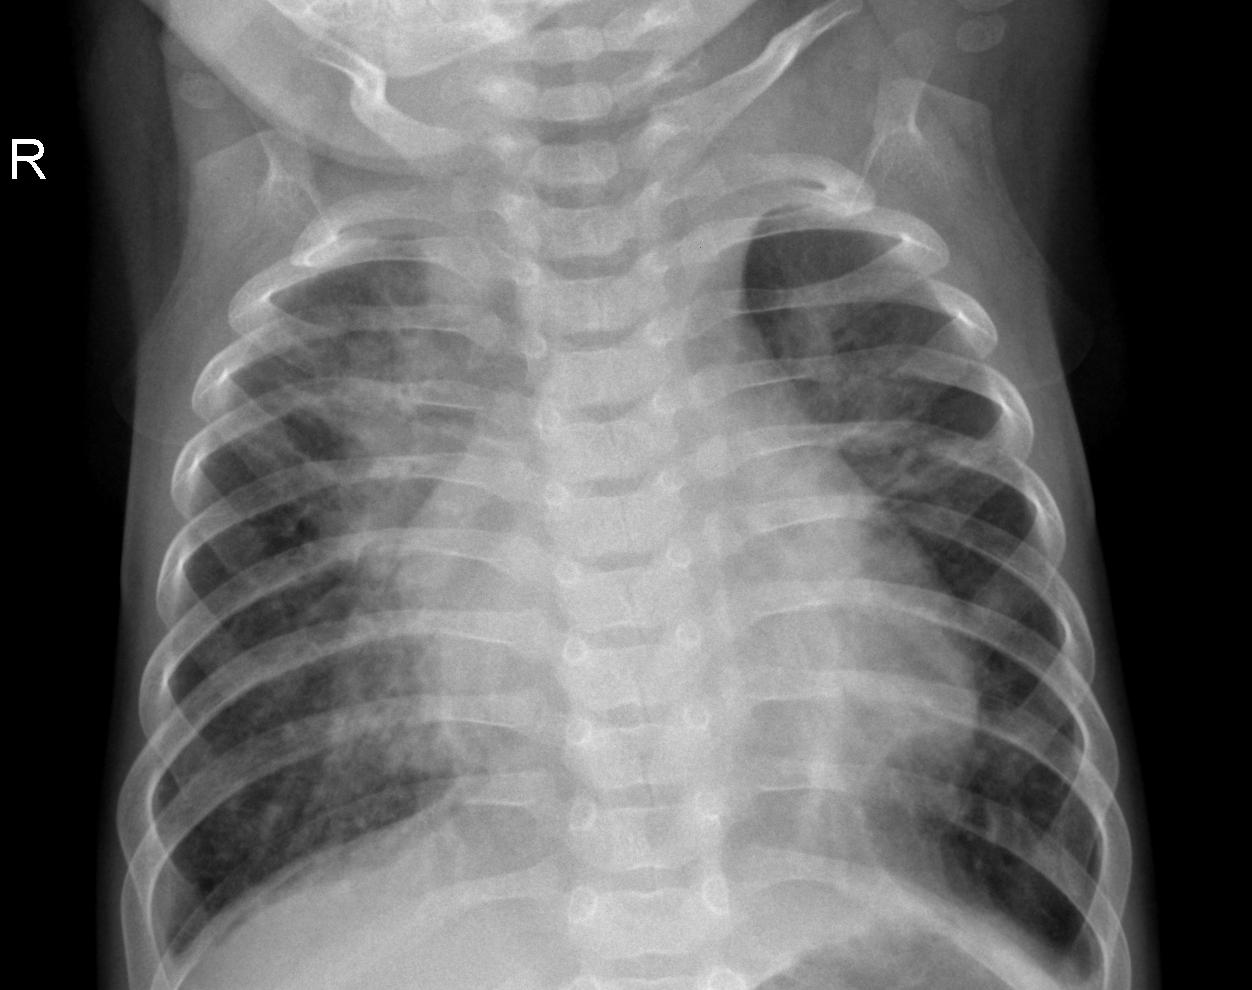
Diagnosis: PNEUMONIA